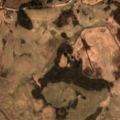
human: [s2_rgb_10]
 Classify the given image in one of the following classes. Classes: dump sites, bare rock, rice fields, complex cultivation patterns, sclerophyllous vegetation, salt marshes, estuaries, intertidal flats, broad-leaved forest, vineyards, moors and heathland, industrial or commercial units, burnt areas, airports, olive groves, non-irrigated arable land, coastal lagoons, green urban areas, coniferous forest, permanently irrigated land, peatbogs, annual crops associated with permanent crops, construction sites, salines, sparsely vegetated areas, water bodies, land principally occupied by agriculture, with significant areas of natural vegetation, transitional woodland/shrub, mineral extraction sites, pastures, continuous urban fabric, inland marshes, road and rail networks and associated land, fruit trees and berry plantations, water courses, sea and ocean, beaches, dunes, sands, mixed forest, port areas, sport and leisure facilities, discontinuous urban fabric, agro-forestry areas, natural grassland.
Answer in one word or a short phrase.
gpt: non-irrigated arable land, pastures, land principally occupied by agriculture, with significant areas of natural vegetation, broad-leaved forest